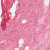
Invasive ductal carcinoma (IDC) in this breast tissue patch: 0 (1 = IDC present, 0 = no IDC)